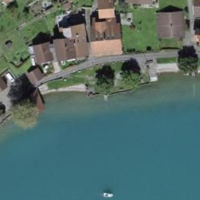
EUNIS habitat code: 14
Species observed at this site:
Tachybaptus ruficollis
Corvus corone
Podiceps cristatus
Motacilla cinerea
Cyanistes caeruleus
Fulica atra
Anthus spinoletta
Fringilla coelebs
Passer domesticus
Turdus merula
Chroicocephalus ridibundus
Asplenium trichomanes
Larus michahellis
Cygnus olor
Parus major
Erithacus rubecula
Phoenicurus ochruros
Hedysarum hedysaroides
Picus viridis
Motacilla alba